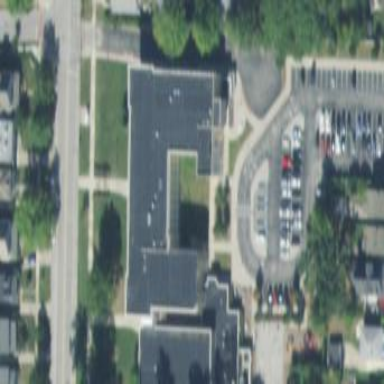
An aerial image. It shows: School building.